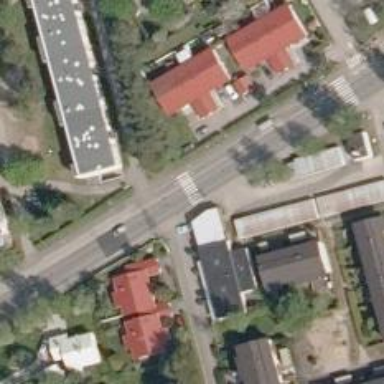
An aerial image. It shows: Uncontrolled crossing on the road.